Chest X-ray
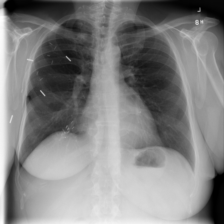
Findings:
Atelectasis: negative
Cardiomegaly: negative
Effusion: negative
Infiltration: negative
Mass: negative
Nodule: negative
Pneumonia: negative
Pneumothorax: negative
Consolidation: negative
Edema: negative
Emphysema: negative
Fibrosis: negative
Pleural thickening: negative
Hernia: negative